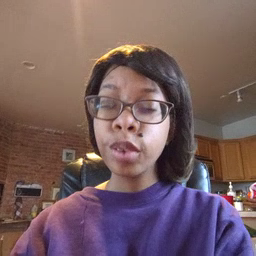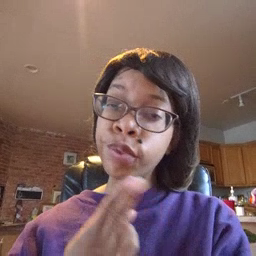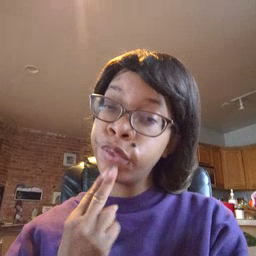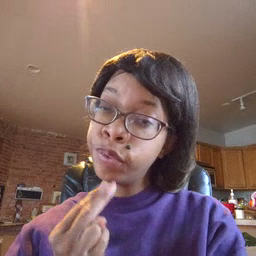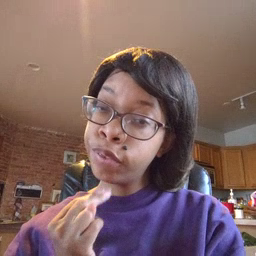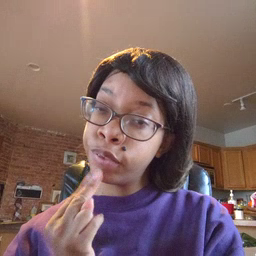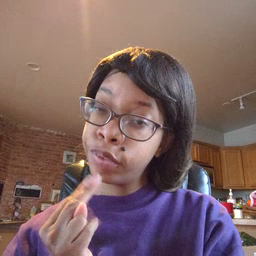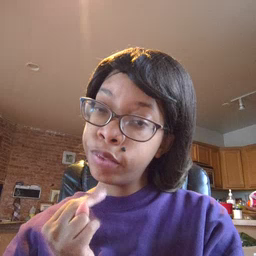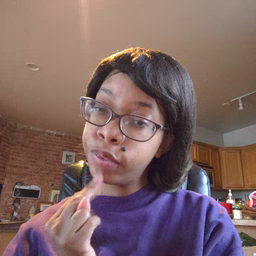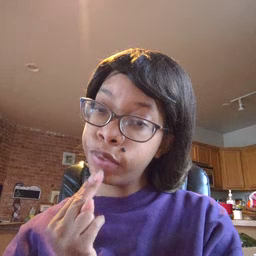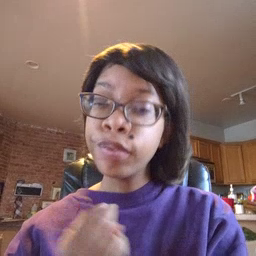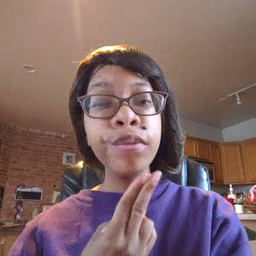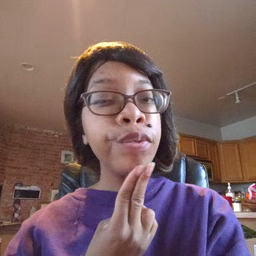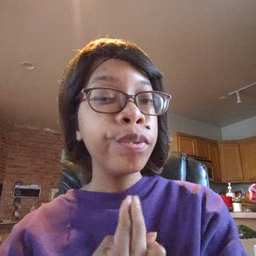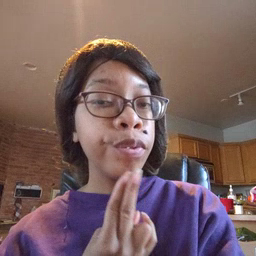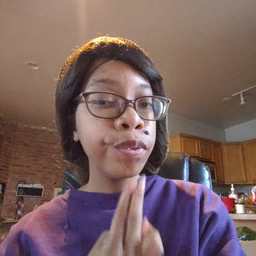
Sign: cute